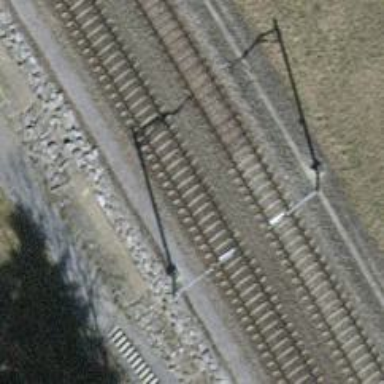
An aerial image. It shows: Railway milestone.